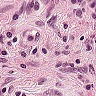
Metastatic tissue present: no